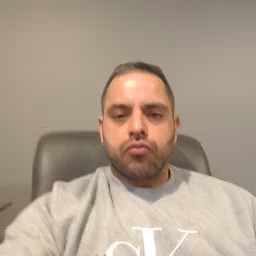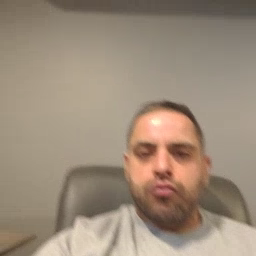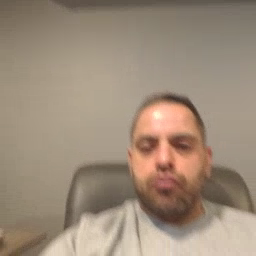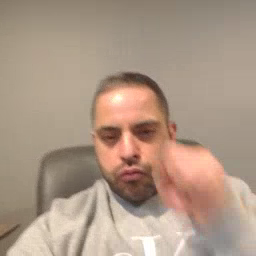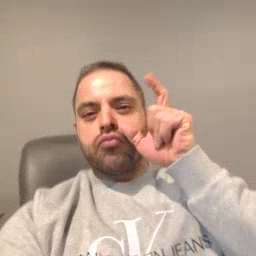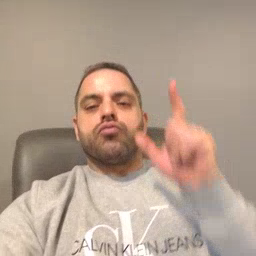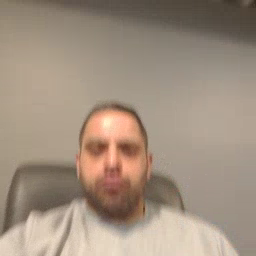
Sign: awake